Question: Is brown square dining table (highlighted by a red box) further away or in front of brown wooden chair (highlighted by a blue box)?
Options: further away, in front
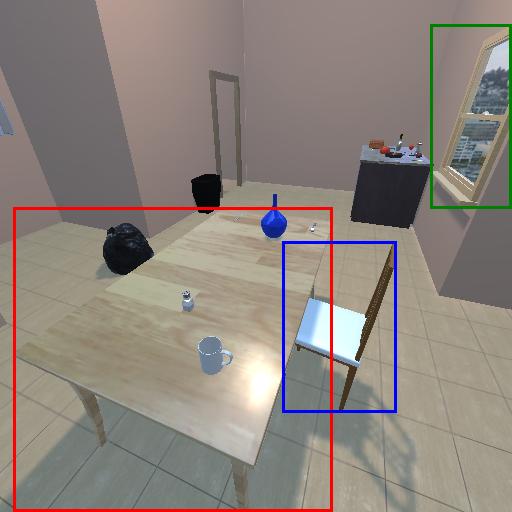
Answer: further away